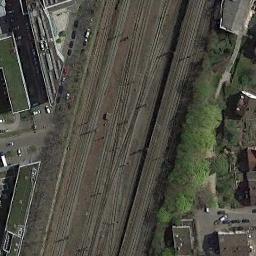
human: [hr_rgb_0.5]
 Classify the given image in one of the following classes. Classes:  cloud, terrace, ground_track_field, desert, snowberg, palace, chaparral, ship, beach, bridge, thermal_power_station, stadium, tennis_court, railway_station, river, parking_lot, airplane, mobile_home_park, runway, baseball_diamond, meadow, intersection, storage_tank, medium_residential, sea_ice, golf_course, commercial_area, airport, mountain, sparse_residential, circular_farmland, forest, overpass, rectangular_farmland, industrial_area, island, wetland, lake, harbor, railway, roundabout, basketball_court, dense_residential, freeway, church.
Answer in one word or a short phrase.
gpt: railway